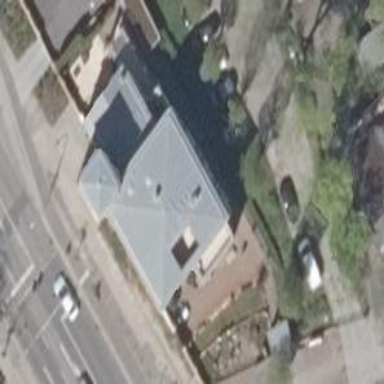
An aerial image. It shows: Flat-roofed house.